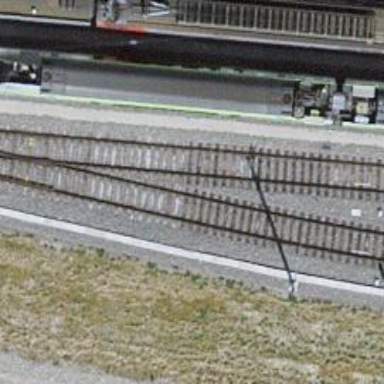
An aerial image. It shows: Railway siding with one electrified track and contact line.